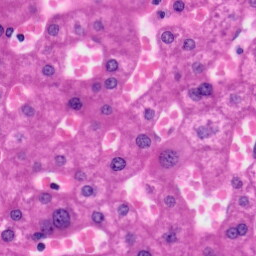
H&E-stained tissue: Liver